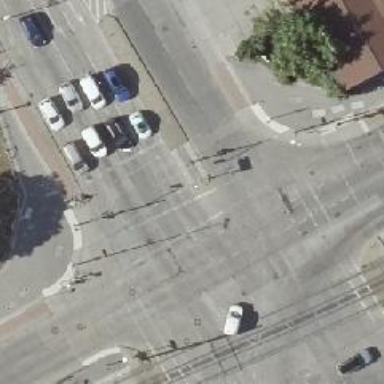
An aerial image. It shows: Footway crossing with traffic signals and pedestrian island.